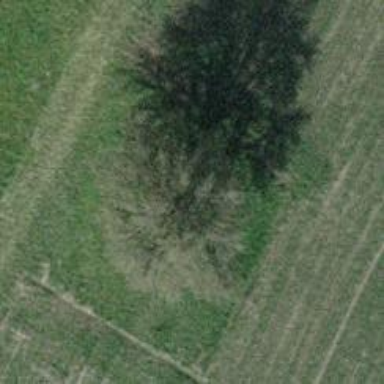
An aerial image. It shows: Beautiful tree in nature.